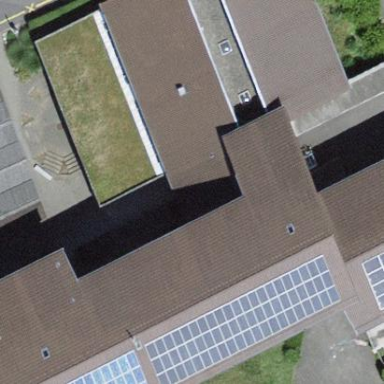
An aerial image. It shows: School building.